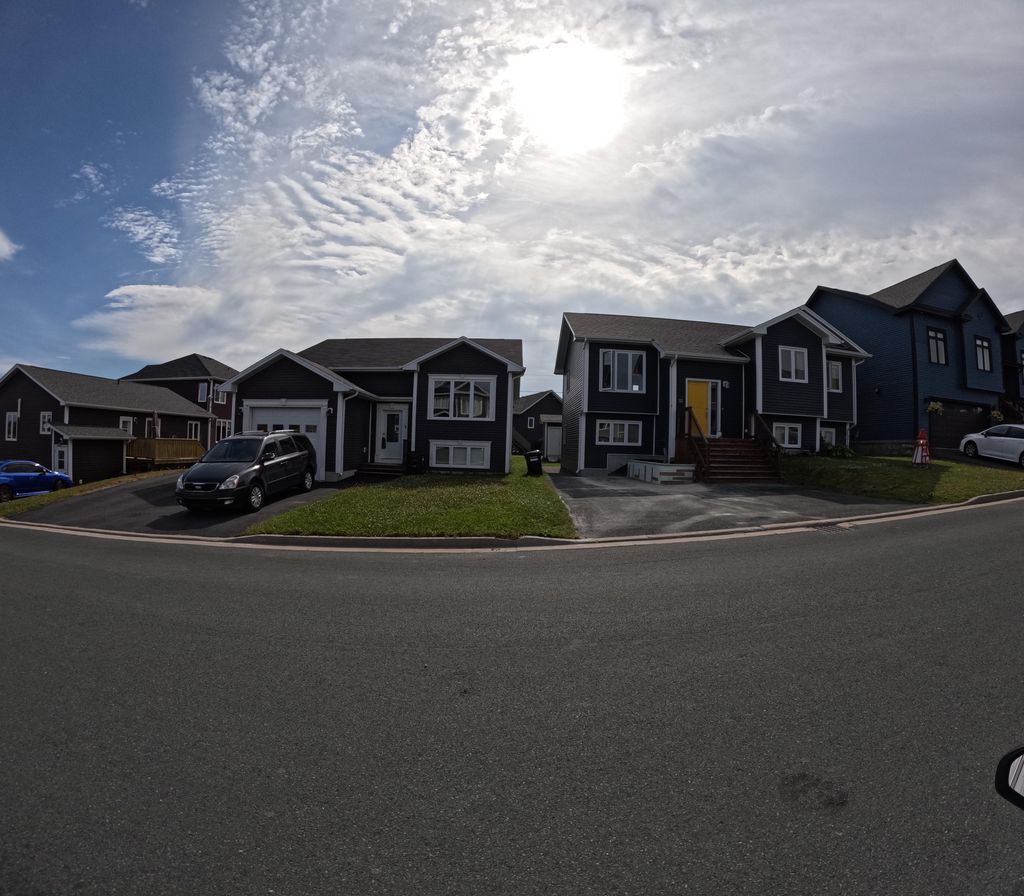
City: st_johns